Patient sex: M
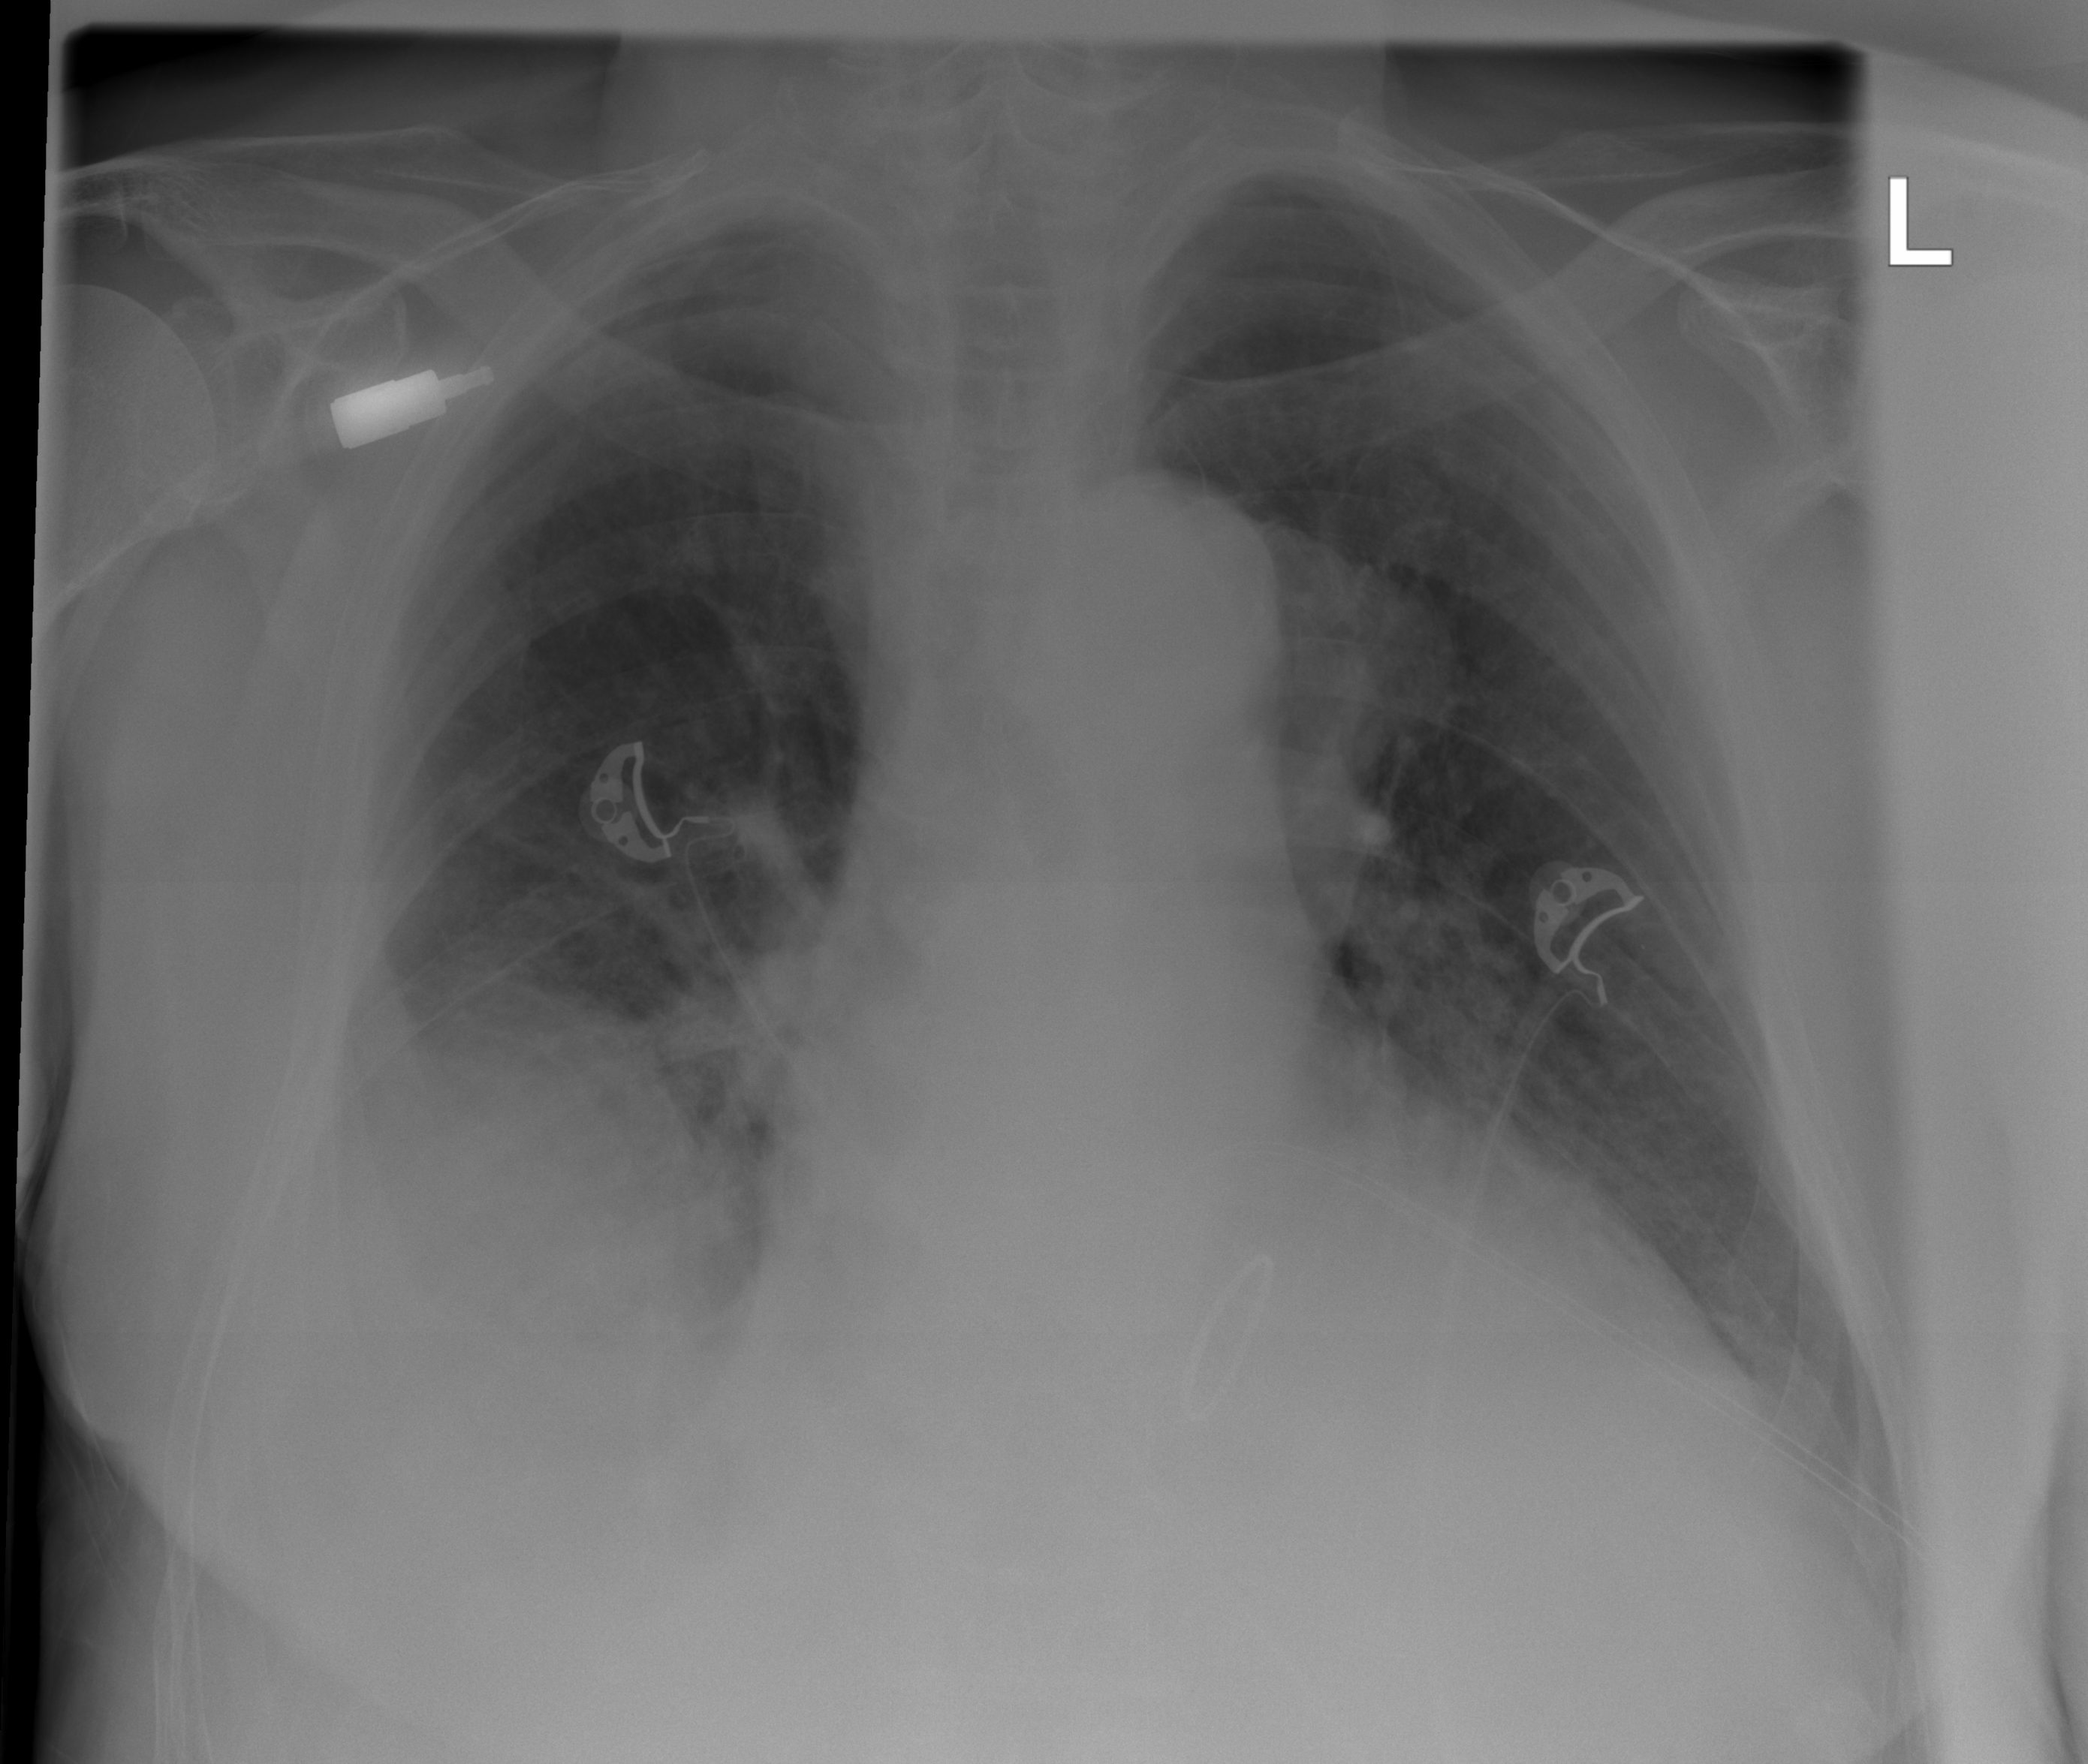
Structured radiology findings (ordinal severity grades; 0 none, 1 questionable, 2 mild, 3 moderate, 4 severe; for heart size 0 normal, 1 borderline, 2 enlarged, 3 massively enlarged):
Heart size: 2
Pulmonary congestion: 0
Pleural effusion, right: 3
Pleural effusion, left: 2
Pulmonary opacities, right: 2
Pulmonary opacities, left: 2
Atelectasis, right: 2
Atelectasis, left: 2